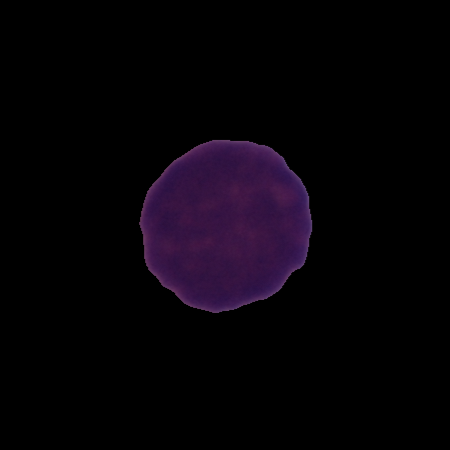
Label: cancer